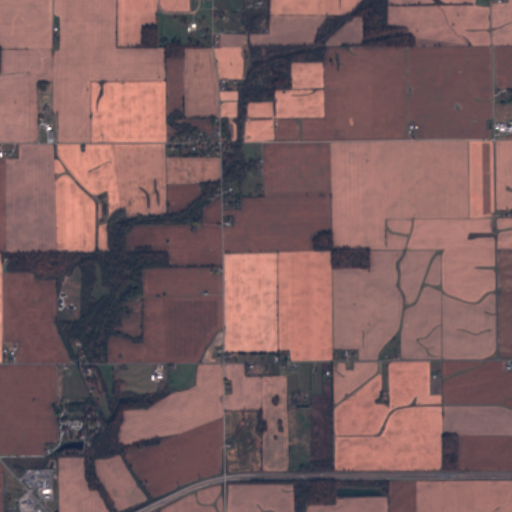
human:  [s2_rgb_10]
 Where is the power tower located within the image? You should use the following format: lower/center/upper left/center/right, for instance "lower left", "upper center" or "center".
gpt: The power tower is located in the upper of the image.
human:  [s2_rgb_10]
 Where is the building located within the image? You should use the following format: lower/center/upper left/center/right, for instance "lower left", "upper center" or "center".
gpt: The building is located in the lower left of the image.
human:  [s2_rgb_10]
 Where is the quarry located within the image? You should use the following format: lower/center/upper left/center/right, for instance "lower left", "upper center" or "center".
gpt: There is no quarry in the image.